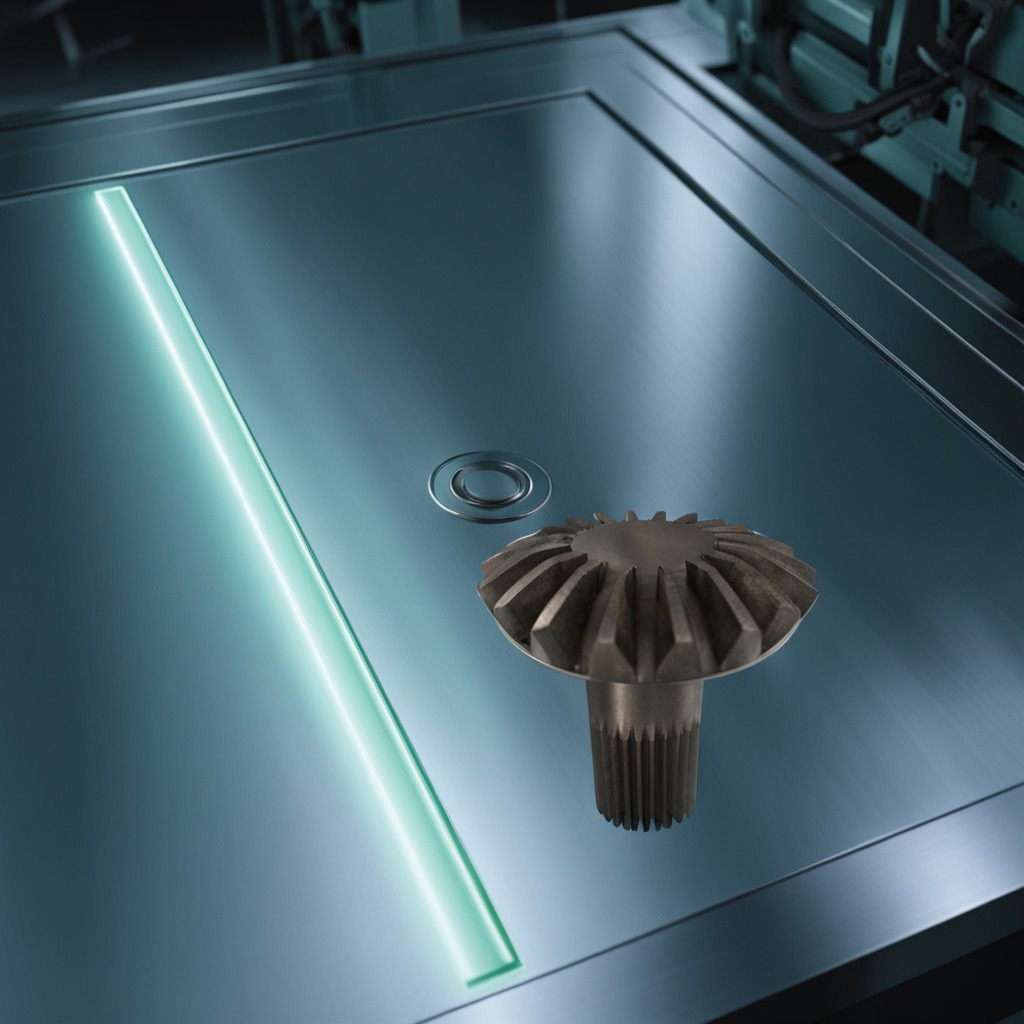
A steel gear with teeth is lying on a metal table in a machine shop under fluorescent lights.